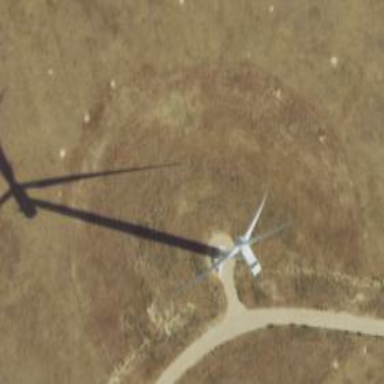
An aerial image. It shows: Wind power generator with horizontal axis wind turbine manufactured by Vestas.